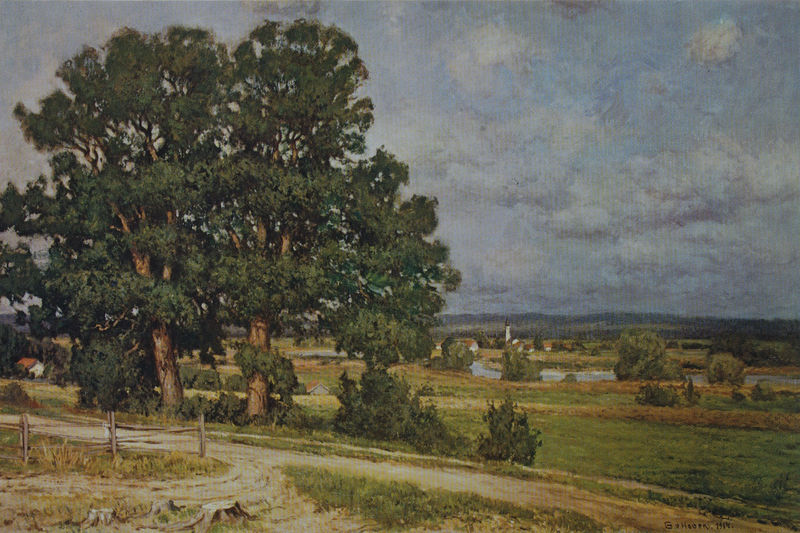
Titel: Blick ins Loisachtal
Künstler: Gottfried von Hoven
Standort: Dachau
Institution: Schloss Haimhausen, Gemälde-Cabinett-Unger
Schlagwörter: baum, blau, blätter, gemälde, himmel, laub, schatten, wasser, weiß, wolken, aquarell, baumstämme, bäume, fluss, gelb, grün, kirchturm, landschaft, ocker, sand, see, stadt, ufer, braun, holz, licht, strasse, ölbild, dach, gebäude, gras, haus, rasen, rot, weg, wiese, wolke, zaun, malerei, signatur, öl, bach, baumstamm, feld, felder, horizont, häuser, hügel, natur, pfähle, stamm, strauch, weide, busch, büsche, gatter, gebüsch, gewässer, hütte, kirche, pfad, sonne, sträucher, wiesen, boden, turm, deutschland, sommer, ort, datierung, feldweg, schotter, trocken, berge, hang, dorf, dächer, lattenzaun, holzzaun, constable, inschrift, bauer, regen, bayern, pfahl, flusslandschaft, gewunden, landschaftsbild, baumgruppe, wurzeln, dorfkirche, rain, siedlung, eiche, wegrand, weggabelung, stumpf, weise, baumstumpf, hasu, mäander, baumstümpfe, gefällt, äume, wasserquelle, staubig, flusss, dorf im hintergrund, deustchland